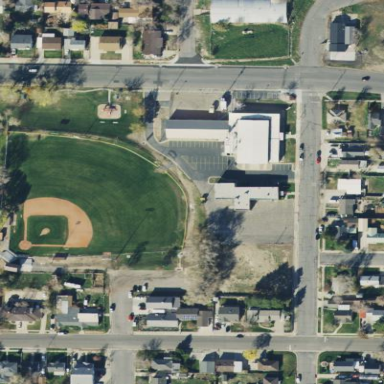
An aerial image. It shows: Baseball pitch for leisure land.